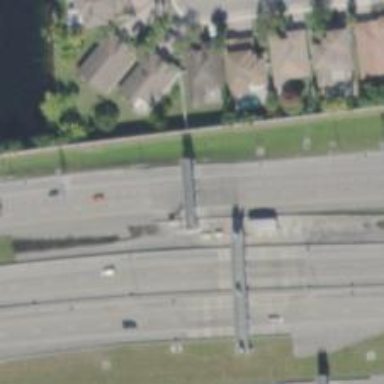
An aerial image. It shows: Toll gantry on the road.